Question: I'm using Entity Framework(model first) in my C# project ,and i am using SQL Server as database.When i'm trying to add a record in a table i encounter this exception.
What's the problem?
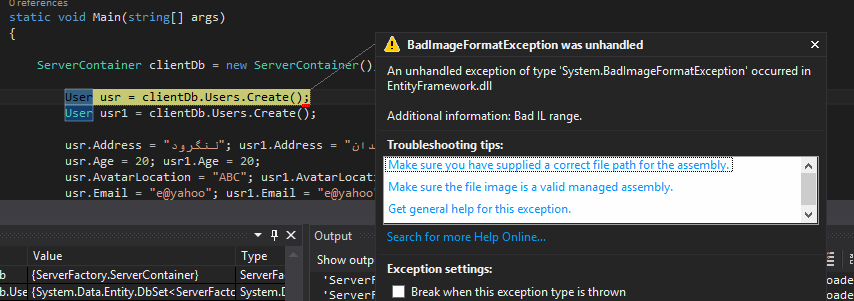
Answer: Your error is unrelated to that line. If you view the <URL> for that exception, it says:
> The exception that is thrown when the file image of a dynamic link library (DLL) or an executable program is invalid.
Together with the message, "Bad IL range," I would think you have a corrupted assembly somewhere.
- - - - <URL>-